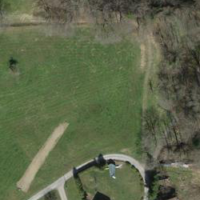
EUNIS habitat code: 24
Species observed at this site:
Ajuga reptans